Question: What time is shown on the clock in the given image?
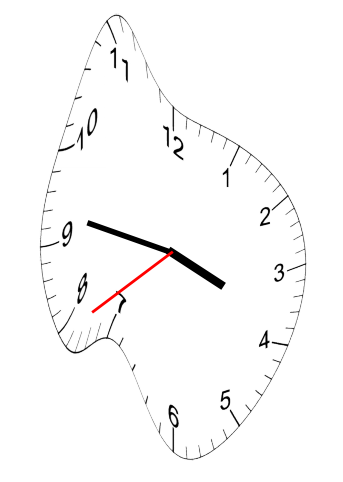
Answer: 03:46:39